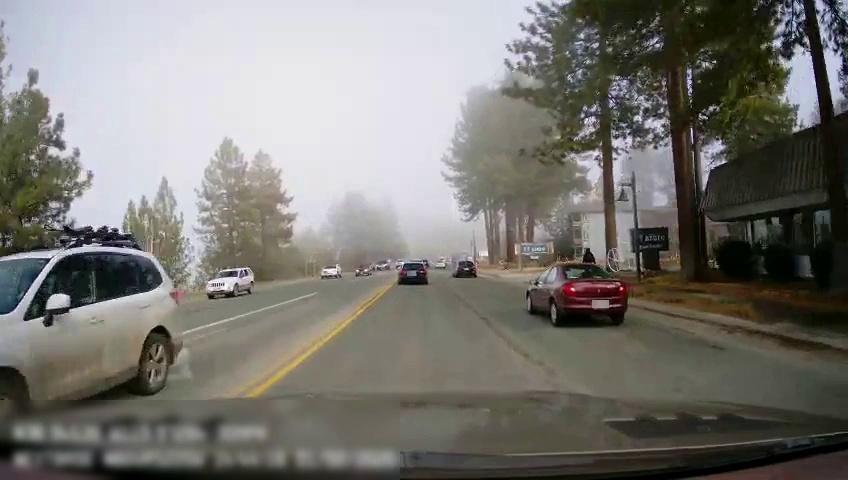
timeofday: Day
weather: Sunny
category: Drivable Space
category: Pedestrians
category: Vehicles | Car
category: Vehicles | SUV
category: Vehicles | SUV
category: Vehicles | SUV
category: Vehicles | Car
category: Vehicles | Truck
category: Vehicles | Car
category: Vehicles | Car
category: Vehicles | Car
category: Lanes | Opposite Lane
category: Lanes | Current Lane